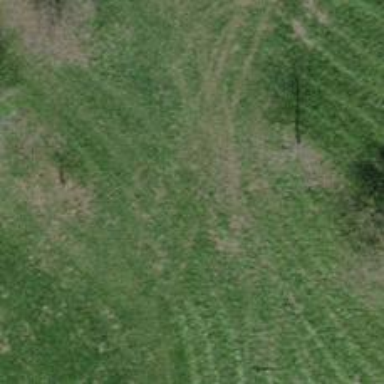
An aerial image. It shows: Compacted track road with grade3 tracktype.